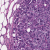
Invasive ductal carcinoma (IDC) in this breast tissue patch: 1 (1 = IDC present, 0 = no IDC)